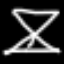
Label: hourglass